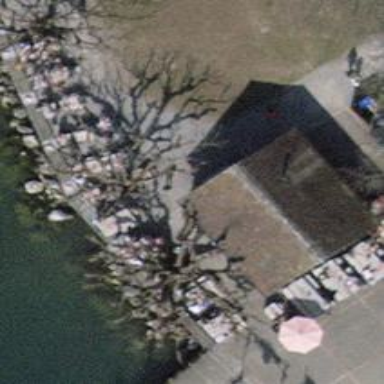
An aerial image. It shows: Outdoor seating area for leisure.